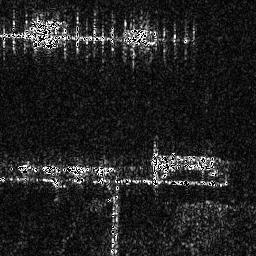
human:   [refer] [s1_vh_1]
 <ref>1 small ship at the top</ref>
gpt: <box>[[47, 9, 60, 15, 0]]</box>